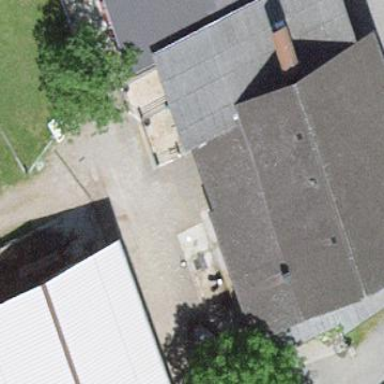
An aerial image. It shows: Farm auxiliary building.